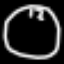
Label: clock